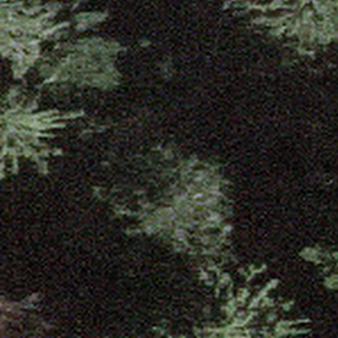
Label: other